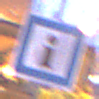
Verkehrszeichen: Informationsstelle
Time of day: Night
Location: Outdoor (Urban)
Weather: PartlyCloudy
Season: NotSpecified
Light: Artificial